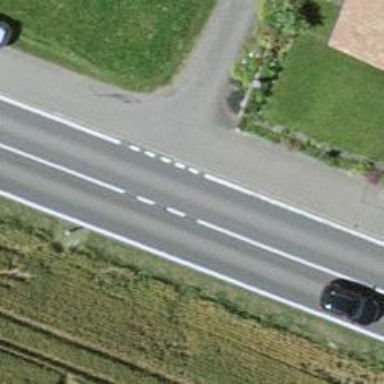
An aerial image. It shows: Secondary road with cycle track on the left.